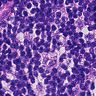
Metastatic tissue present: yes